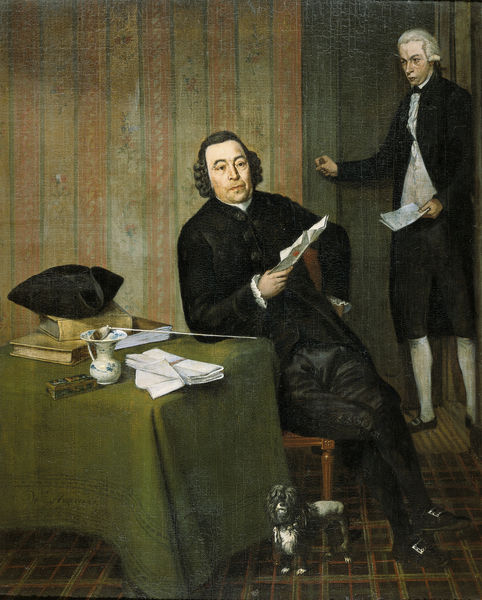
Titel: Wernerus Köhne (1725/26-88). Notaris te Haarlem, met zijn knecht Jan Bosch
Künstler: Wybrand Hendriks
Standort: Amsterdam
Institution: Rijksmuseum
Schlagwörter: blätter, grün, sitzen, holz, hut, männer, tisch, hund, malerei, wand, diener, tischdecke, tischtuch, öl, boden, decke, locken, arbeit, vase, perücke, bücher, papier, tapete, lesen, streifen, strümpfe, buch, schachtel, dreispitz, brief, briefe, schreiben, lord, siegel, korrespondenz, nachricht, anklopfen, gummiband